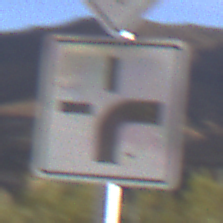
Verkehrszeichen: VerlaufVorfahrtsstrasse3
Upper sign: Vorfahrtsstrasse
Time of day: MorningAfternoon
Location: Outdoor (Nature)
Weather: PartlyCloudy
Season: NotSpecified
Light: Natural